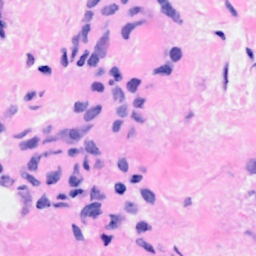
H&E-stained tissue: Breast